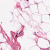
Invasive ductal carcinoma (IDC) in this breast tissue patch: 0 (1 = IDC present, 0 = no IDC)